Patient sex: M
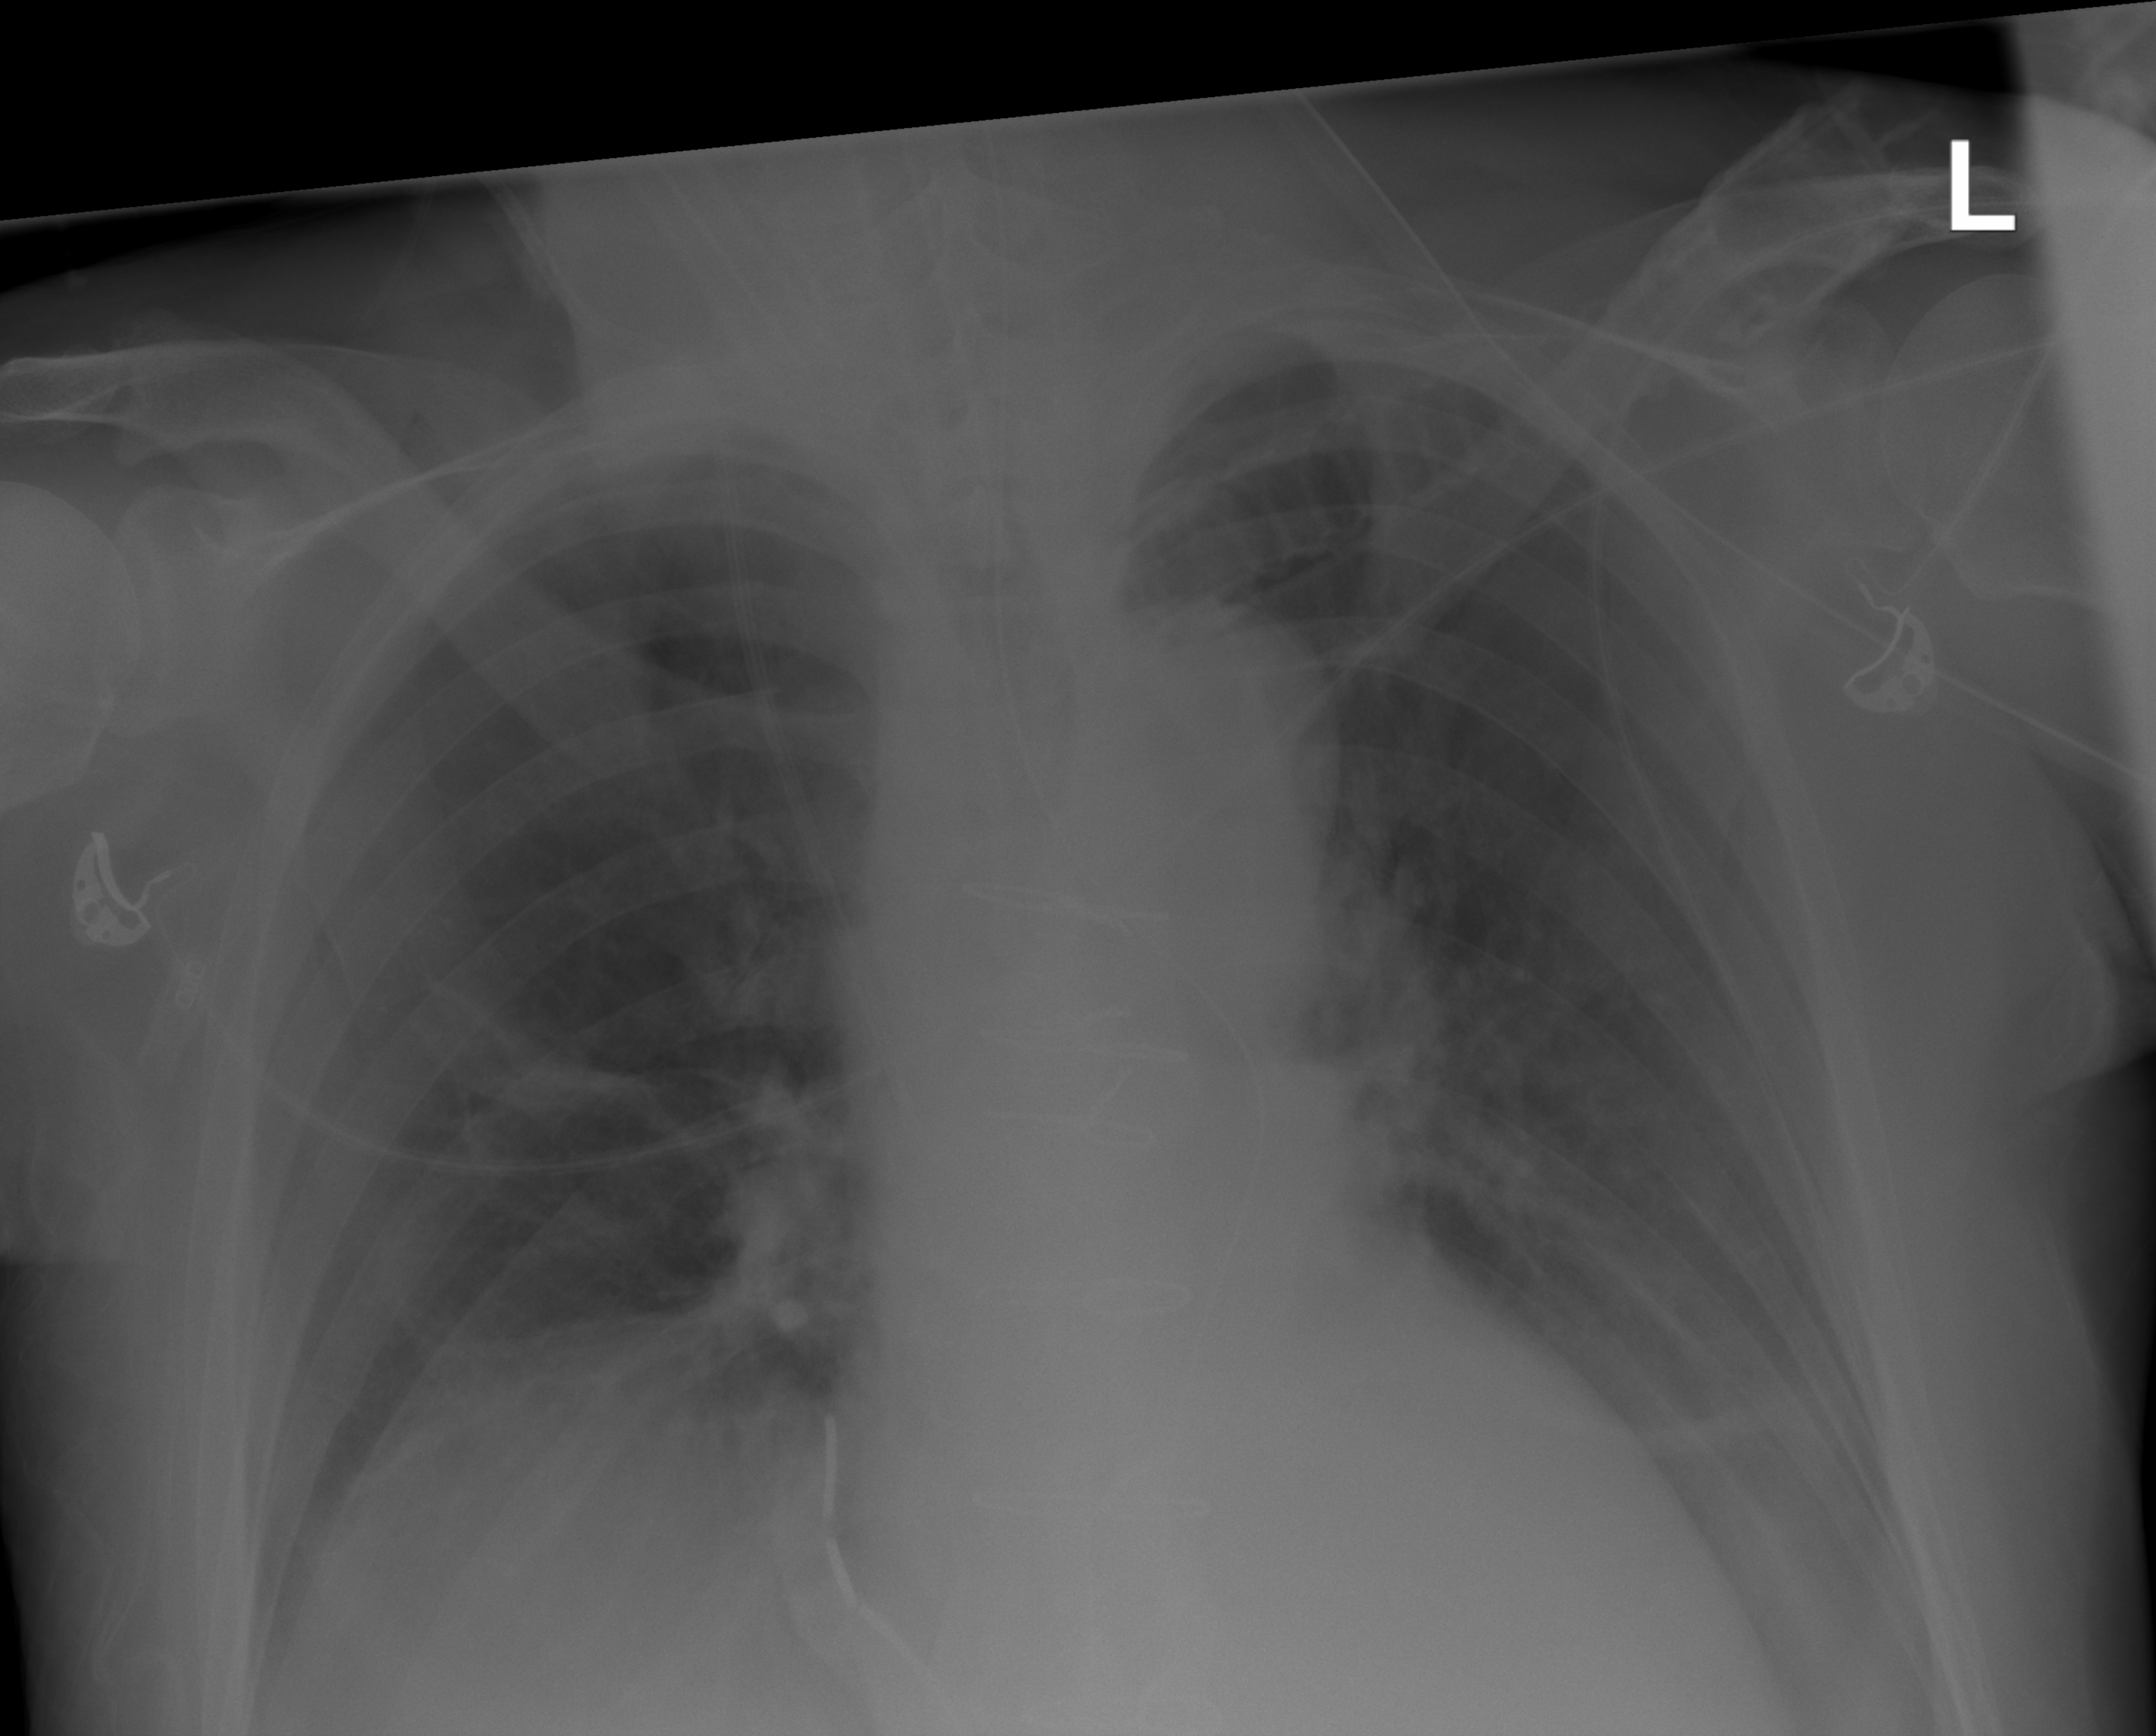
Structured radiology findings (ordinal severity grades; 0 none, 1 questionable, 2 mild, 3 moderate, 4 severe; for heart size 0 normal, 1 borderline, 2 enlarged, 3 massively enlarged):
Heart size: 2
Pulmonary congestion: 0
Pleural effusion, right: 0
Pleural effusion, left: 2
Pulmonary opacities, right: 0
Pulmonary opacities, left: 0
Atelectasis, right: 0
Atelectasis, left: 0